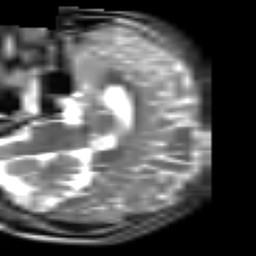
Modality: T2w
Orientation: sagittal